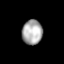
Tissue: lung
Cell type: Epithelial cells
Senescence score: 0.196
Nuclear area (px): 492
Mean DAPI intensity: 170.581